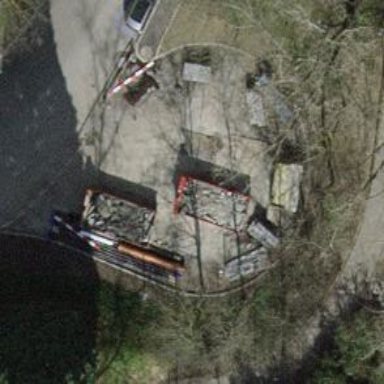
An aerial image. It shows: Mini roundabout on the road.